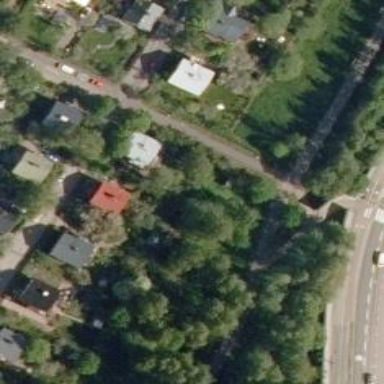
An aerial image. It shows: Asphalt cycleway.